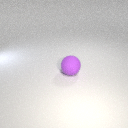
large purple rubber sphere